Question: Here is my
'''
function GetData() {
$.ajax({
type: "POST",
url: "../Downloads.aspx/GetDownLoadData",
contentType: "application/json; charset=utf-8",
dataType: "json",
//async: false,
success: function (response) {
debugger;
var item = response.d;
if (item != null && item != "" && typeof (item) != 'undefined') {
$("#list").jqGrid({
data: JSON.parse(item),
datatype: 'local',
colNames: ['DownLoad Name', 'Format','Size','Link',''],
colModel: [
{ name: 'DownLoadName', index: 'DownLoadName', width: 200, align: 'left', stype: 'text', editable: false },
{ name: 'Format', index: 'Format', width: 150, align: 'left', stype: 'text', editable: false },
{ name: 'Size', index: 'Size', width: 150, align: 'left', stype: 'text', editable: false },
{ name: 'Link', index: 'Link', width: 150, align: 'left', stype: 'text', editable: false },
{ name: 'Id', index: 'Id', width: 145, align: 'left', stype: 'text', editable: false,hidden:true }
],
rowNum: 5,
height:'auto',
altRows: true,
hoverrows:true,
rowList: [5, 10, 20],
pager: '#pager',
sortname: 'Id',
sortorder: 'asc',
caption: "DownLoad Data",
viewrecords: true,
loadonce: true,
gridview: true,
width:995,
loadError: function (xhr) {
alert("The Status code:" + xhr.status + " Message:" + xhr.statusText);//Getting reponse 200 ok
}
});
}
else {
var result = '<tr align="left"><td>' + "No Record" + '</td></tr>';
$('#list').empty().append(result);
}
},
error: function (XMLHttpRequest, textStatus, errorThrown) {
alert("error");
}
});
}
'''
It give's me , but in output,why scroll bar appears in columns headers?I can't figure it out.Kindly help me out.Thanks.

Kindly see the attached image and circle in 'Link' column.
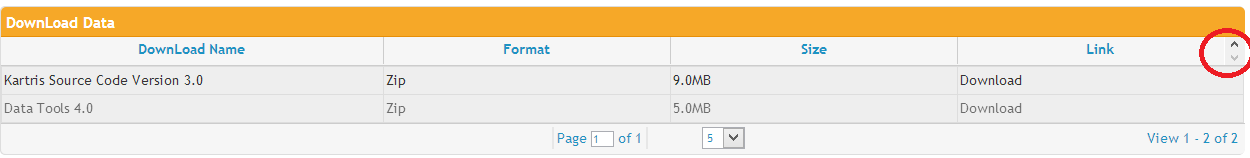
Answer: I recommend you to use the following additional CSS rule to fix the problem:
'''
.ui-jqgrid-hdiv { overflow-y: hidden; }
'''
or
'''
.ui-jqgrid .ui-jqgrid-hdiv { overflow-y: hidden; }
'''
jqGrid set only 'overflow-x: hidden;' on '.ui-jqgrid-hdiv' (see <URL>. So depends on other CSS rules used it can be that vertical scrollbar will be included. The above CSS role remove it.